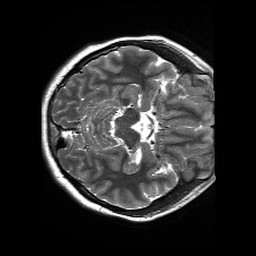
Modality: T2w
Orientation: axial
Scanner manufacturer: siemens
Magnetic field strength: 3 T
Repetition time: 13.52 s
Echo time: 0.088 s